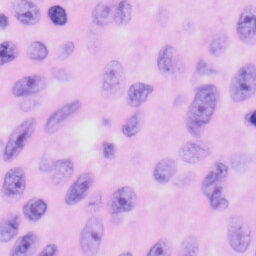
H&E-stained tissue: Skin